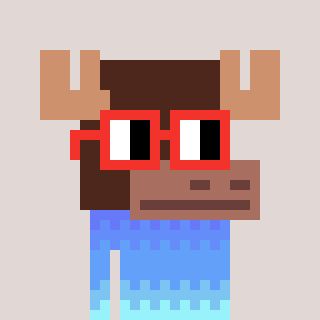
a pixel art character with square red glasses, a moose-shaped head and a darkbrown-colored body on a warm background